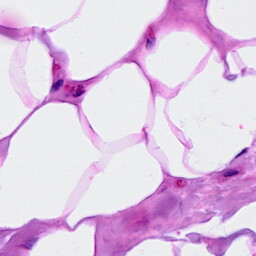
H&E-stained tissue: Breast